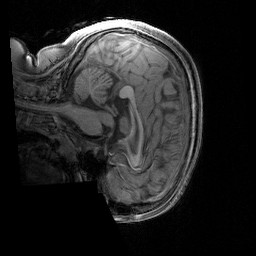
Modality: T1w
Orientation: sagittal